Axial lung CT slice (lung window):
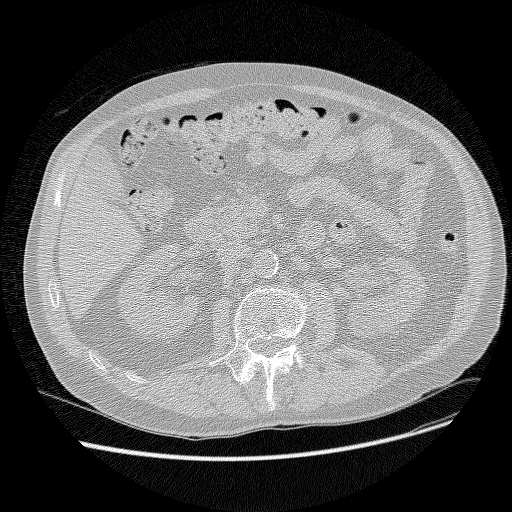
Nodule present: no